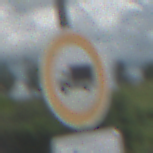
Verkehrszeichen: VerbotFuerKraftfahrzeugeUeberDreiKommaFuenfTonnen
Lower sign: RichtungsangabeDurchPfeile1
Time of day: Midday
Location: Outdoor (Nature)
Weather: PartlyCloudy
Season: NotSpecified
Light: Natural